Interaction volume radius: 10 \u00c5
Interaction volume height: 30 \u00c5
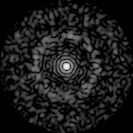
Disorder parameter: 0.8502